Question: Unfortunately I'm getting CORS errors that I'm struggling to handle.
It seems that pretty much all of the documentation re CORS is using XMLHTTPRequests and some are using the fetch api, but I can't find any info on how to do it with 'firebase.functions.httpsCallabe()'
Client code:
'''
export function bla() {
const callable = firebase.functions().httpsCallable('helloWorld');
return callable().then(console.log);
}
'''
The entire cloud function (It's in typescript):
'''
import * as functions from 'firebase-functions';
const cors = require('cors')({ origin: true });
export const helloWorld = functions.https.onRequest((request, response) => {
cors(request, response, () => {
response.status(200).send("Hello from Firebase!");
});
});
'''
This is what the chrome console outputs upon triggering my 'bla()' function:

In the Firebase console I'm getting a message that I'm using the standard plan and that I therefore can't access outside sources. Not sure if this is the standard message or an actual problem with my code.
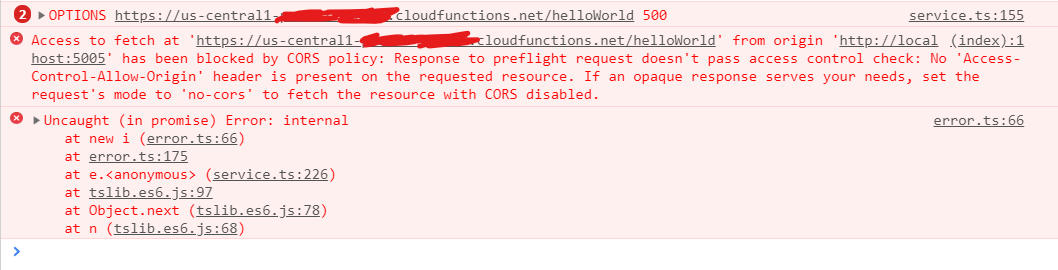
Answer: You can't use the Functions client SDK to invoke <URL> that are declared as you see in the linked documentation.
Callable functions are declared using 'functions.https.onCall', while HTTP functions are declared using 'functions.https.onRequest'.
If you want to invoke a normal HTTP type function, you should use some HTTP client for that.